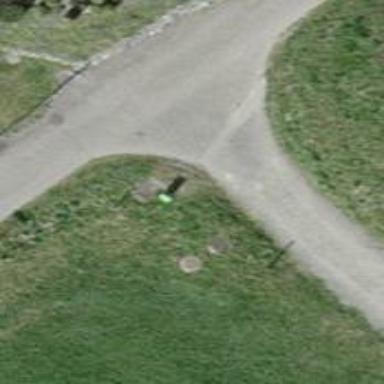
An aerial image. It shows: Pipeline marker.